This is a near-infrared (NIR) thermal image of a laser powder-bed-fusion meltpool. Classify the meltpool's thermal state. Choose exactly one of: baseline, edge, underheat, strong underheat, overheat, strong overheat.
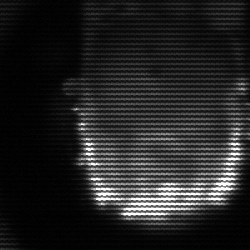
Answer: baseline